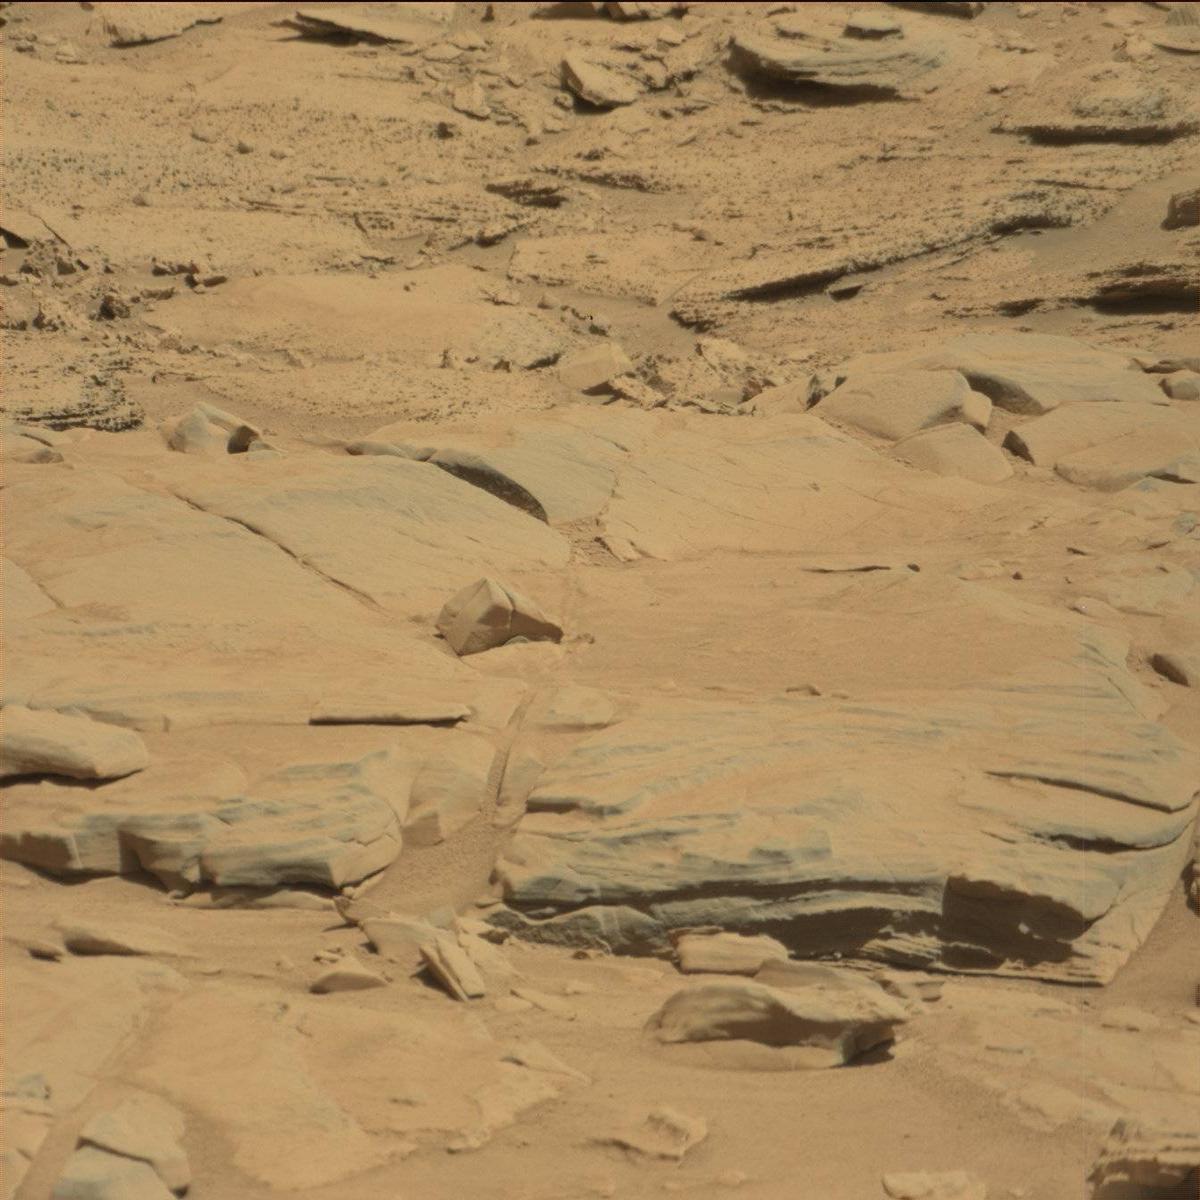
Terrain classes present: Bedrock, Rock, Sand / Soil